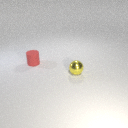
small yellow metal sphere in front of small red rubber cylinder